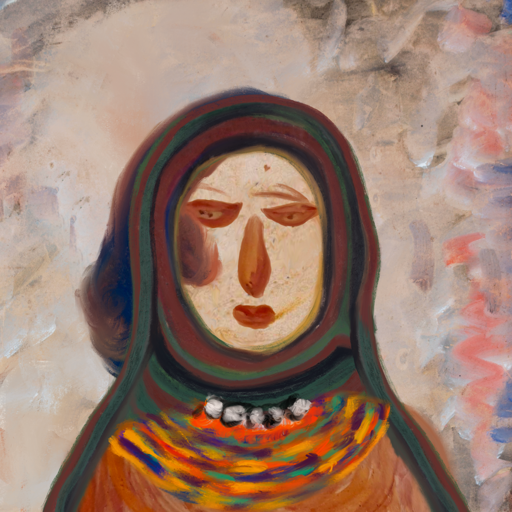
Background: Roy_Bahadur, Head And Neck Front: Rupkatha, Face Front: Pious_Lady, Bust: Pious_Lady, Hair Front: Mother_And_Son_Son, Head Accessory: After_Raid_Scarf, Second Necklace: An_Impression_2, Necklace: An_Impression, Baby: Blank